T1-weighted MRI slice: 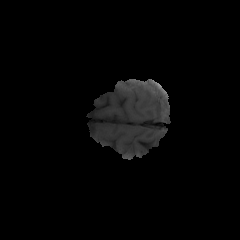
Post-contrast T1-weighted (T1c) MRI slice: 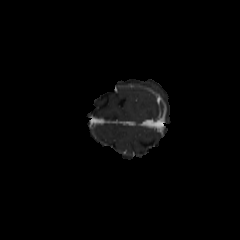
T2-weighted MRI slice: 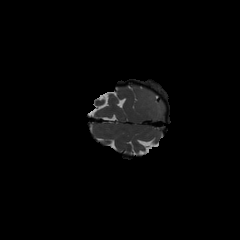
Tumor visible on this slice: yes